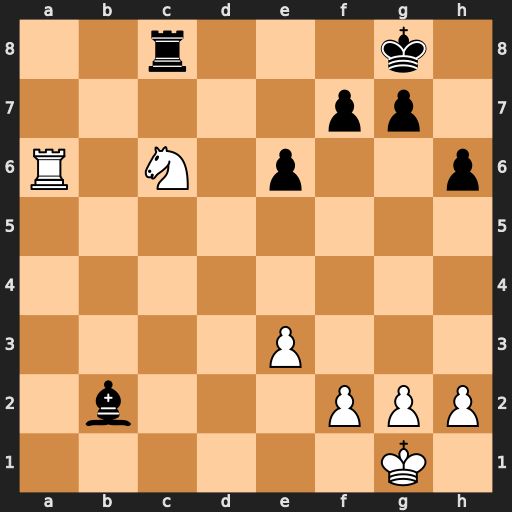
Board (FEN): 2r3k1/5pp1/R1N1p2p/8/8/4P3/1b3PPP/6K1
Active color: w
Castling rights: -
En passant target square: -
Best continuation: Ne7+ Kf8 Nxc8